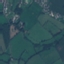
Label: Pasture